Question: I'm getting an uncaught error that I believe is inside a block (iOS 7). But because the NSException only shows up on the debug log, it is hard for me to know what is causing it.
Here's my code :
'''
-(void)insertIntoArray:(NSArray *)array
{
@try {
if([array count] > 0){
NSArray *anArray = [array copy];
dispatch_queue_t q = dispatch_queue_create("getCustomerList", NULL);
dispatch_async(q, ^(void){
for (NSDictionary *dict in anArray){
Customer *customer = [[Customer alloc]init];
NSInteger i = [[dict objectForKey:@"CustomerID"] integerValue];
customer.ID = i;
customer.AppointmentID = [dict objectForKey:@"AppointmentID"];
customer.UID = [dict objectForKey:@"UID"];
customer.AccountNumber = [dict objectForKey:@"AccountNumber"];
customer.Birthdate = [dict objectForKey:@"Birthdate"];
customer.Gender = [dict objectForKey:@"Gender"];
customer.FirstName = [dict objectForKey:@"Firstname"];
customer.MiddleName = [dict objectForKey:@"MiddleName"];
customer.LastName = [dict objectForKey:@"LastName"];
customer.Address = [dict objectForKey:@"address1"];
customer.PhoneNumber = [dict objectForKey:@"PhoneNumber"];
customer.PictureName = [dict objectForKey:@"PictureName"];
customer.LastVisit= [dict objectForKey:@"LastVisit"];
customer.AccountOpened = [dict objectForKey:@"AccountOpened"];
customer.PhoneNumber2 = [dict objectForKey:@"HPNum"];
customer.DisplayName = [dict objectForKey:@"DisplayName"];
customer.ProfileImage = [dict objectForKey:@"ProfileImage"];
customer.EmailAddress = [dict objectForKey:@"EmailAddress"];
customer.Allergy = [dict objectForKey:@"Allergy"];
char index = [[dict objectForKey:@"DisplayName"] characterAtIndex:0];
NSString *uniChar = [NSString stringWithFormat:@"%c",index];
if(![self.arrayOfIndices containsObject:uniChar]){
[self.arrayOfIndices addObject:uniChar];
}
[self.arrayOfCustomer addObject:customer];
}
self.segmentedControl.userInteractionEnabled = YES;
[self.indicator stopAnimating];
[self.indicator removeFromSuperview];
[self.tableView performSelectorOnMainThread:@selector(reloadData) withObject:nil waitUntilDone:NO];
self.isRefreshing = NO;
[self.tableView setUserInteractionEnabled:YES];
self.tableView.scrollEnabled = YES;
self.navigationItem.rightBarButtonItem.enabled = true;
[self.refreshControl endRefreshing];
[self.tableView setContentOffset:CGPointMake(0.0, 0.0) animated:NO];
});
}
else {
[self.indicator stopAnimating];
[self.indicator removeFromSuperview];
self.isRefreshing = NO;
[self.tableView setUserInteractionEnabled:YES];
self.tableView.scrollEnabled = YES;
self.navigationItem.rightBarButtonItem.enabled = true;
[self.refreshControl endRefreshing];
}
}
@catch (NSException *exception) {
NSLog(@"Error %@",exception);
[self alertStatus:[NSString stringWithFormat:@"An unexpected error has occured. Exception %@", exception.reason] :@"Error!"];
}
self.navigationItem.rightBarButtonItem.enabled = true;
'''
}
And here's what the NSException looks like on the log

My question is, is there a way for me to get the exception reason or description from a block? and if not, is there anything wrong in my code that causes the error?
I'll be glad if anyone could help. Cheers!
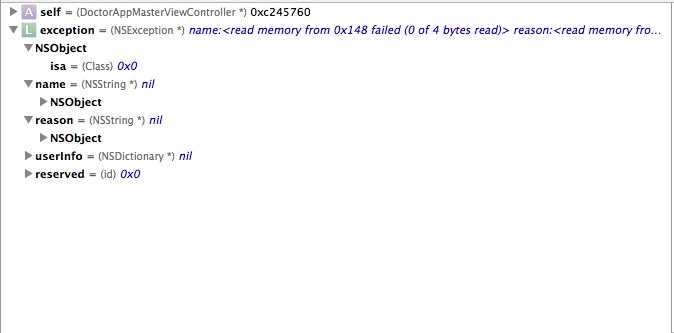
Answer: Okay, I've read a bit about GCD and I came up with this solution. I don't know tho if it's the right way or not. but it works for now.
'''
-(void)insertIntoCustomerArray:(NSArray *)array
{
@try {
[self.arrayOfCustomers removeAllObjects];
if([array count] > 0) {
__block LoginViewController *blockSelf = self;
dispatch_queue_t concurrentQueue = dispatch_get_global_queue(DISPATCH_QUEUE_PRIORITY_DEFAULT, 0);
dispatch_async(concurrentQueue, ^{
__block NSArray *blockArray = [array copy];
dispatch_sync(concurrentQueue, ^{
for (NSDictionary *dict in blockArray){
Customer *customer = [[Customer alloc]init];
NSInteger i = [[dict objectForKey:@"CustomerID"] integerValue];
customer.ID = i;
customer.AppointmentID = [dict objectForKey:@"AppointmentID"];
customer.UID = [dict objectForKey:@"UID"];
customer.AccountNumber = [dict objectForKey:@"AccountNumber"];
customer.Birthdate = [dict objectForKey:@"Birthdate"];
customer.Gender = [dict objectForKey:@"Gender"];
customer.FirstName = [dict objectForKey:@"Firstname"];
customer.MiddleName = [dict objectForKey:@"MiddleName"];
customer.LastName = [dict objectForKey:@"LastName"];
customer.Address = [dict objectForKey:@"address1"];
customer.PhoneNumber = [dict objectForKey:@"PhoneNumber"];
customer.PictureName = [dict objectForKey:@"PictureName"];
customer.LastVisit= [dict objectForKey:@"LastVisit"];
customer.AccountOpened = [dict objectForKey:@"AccountOpened"];
customer.PhoneNumber2 = [dict objectForKey:@"HPNum"];
customer.DisplayName = [dict objectForKey:@"DisplayName"];
customer.ProfileImage = [dict objectForKey:@"ProfileImage"];
customer.EmailAddress = [dict objectForKey:@"EmailAddress"];
customer.Allergy = [dict objectForKey:@"Allergy"];
char index = [[dict objectForKey:@"DisplayName"] characterAtIndex:0];
NSString *uniChar = [NSString stringWithFormat:@"%c",index];
if(![blockSelf.arrayOfIndices containsObject:uniChar]){
[blockSelf.arrayOfIndices addObject:uniChar];
}
[blockSelf.arrayOfCustomers addObject:customer];
}
});
dispatch_async(dispatch_get_main_queue(), ^{
[self removeIndicatorView];
});
});
}
else {
}
}
@catch (NSException *exception) {
NSLog(@"Error %@", exception.reason);
[self alertStatus:[NSString stringWithFormat:@"Error while fetching the customer list. Exception %@", exception] :@"Error!"];
}
'''
}